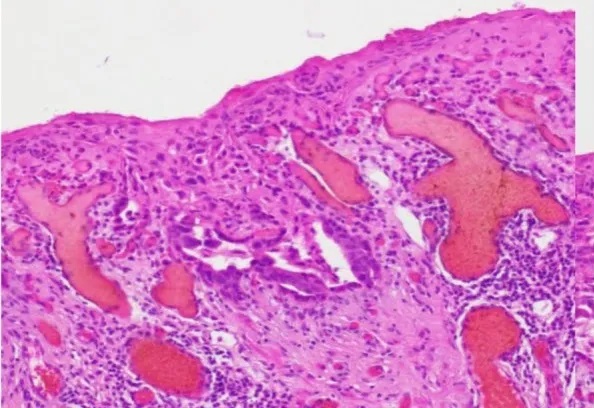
(A,B) Images coupe de biopsie. Biopsy concluded to a ductal multicentric carcinoma in situ, nuclear grade 2-3, HER2 (+), ER, and PRG (-), classification as B5a. Microscopic examination of the specimen using H&E staining. (A) The epidermis of the nipple infiltrated by large Paget's cells with pale abundant cytoplasm (magnification, x100).
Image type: pathology (h&e)